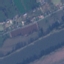
Land use / land cover class: River